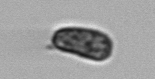
Label: Pseudochattonella_farcimen